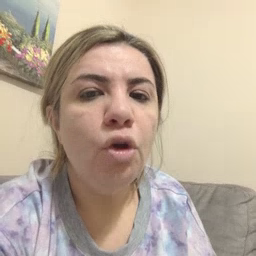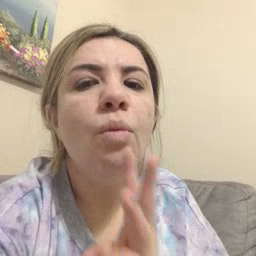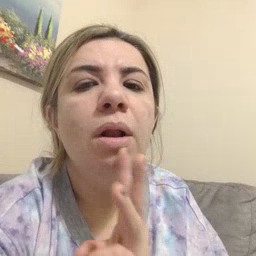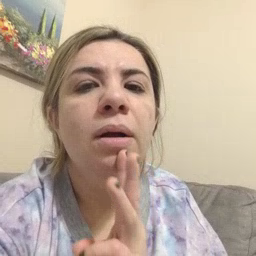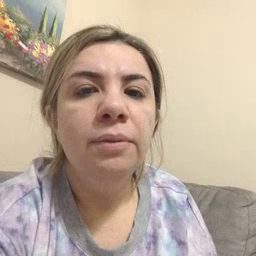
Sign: water